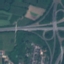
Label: Highway